Current action and preconditions to check: path_clear

Your task: For each precondition in the list above, predict whether it will hold at this action.

Consider the current scene as observed from the mobile robot's camera, and analyze the predicted future states of all dynamic agents (e.g., people, animals, vehicles, or any moving entities) within the NEXT SECOND.

IMPORTANT: Only answer "very likely" if you are absolutely certain—based on strong, clear evidence—that a dynamic agent will violate the precondition in the predicted future state. Do NOT answer "very likely" for unlikely, ambiguous, or low-probability risks.

Ask yourself for each precondition: Is there a high probability, with clear and convincing evidence, that the predicted future states of any dynamic agent will interfere with the predicted future state of the currently executing action within the NEXT SECOND, causing that precondition to fail?

Assess the risk level based on these predictions. Use "likely" or "very likely" if motions create a clear risk of interference.

Use "neutral" or "improbable" if agents are nearby but their predicted paths are clearly diverging or non-conflicting.

Failure Risk Categories: "very improbable", "improbable", "neutral", "likely", "very likely"

Answer Format: Output ONLY the probability_of_failure value from these categories: "very improbable", "improbable", "neutral", "likely", "very likely"

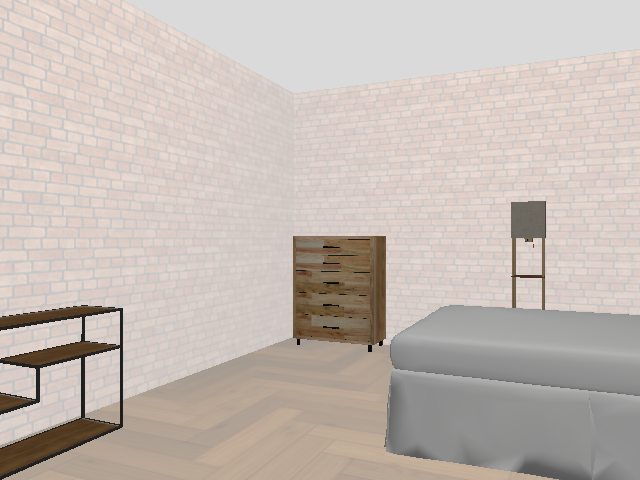

Answer: very improbable